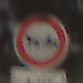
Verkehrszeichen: VerbotGespannfuhrwerke
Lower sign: ZeitangabenMitBeschraenkungAufWochentage4
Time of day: MorningAfternoon
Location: Outdoor (Nature)
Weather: Clear
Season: NotSpecified
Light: Natural